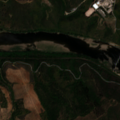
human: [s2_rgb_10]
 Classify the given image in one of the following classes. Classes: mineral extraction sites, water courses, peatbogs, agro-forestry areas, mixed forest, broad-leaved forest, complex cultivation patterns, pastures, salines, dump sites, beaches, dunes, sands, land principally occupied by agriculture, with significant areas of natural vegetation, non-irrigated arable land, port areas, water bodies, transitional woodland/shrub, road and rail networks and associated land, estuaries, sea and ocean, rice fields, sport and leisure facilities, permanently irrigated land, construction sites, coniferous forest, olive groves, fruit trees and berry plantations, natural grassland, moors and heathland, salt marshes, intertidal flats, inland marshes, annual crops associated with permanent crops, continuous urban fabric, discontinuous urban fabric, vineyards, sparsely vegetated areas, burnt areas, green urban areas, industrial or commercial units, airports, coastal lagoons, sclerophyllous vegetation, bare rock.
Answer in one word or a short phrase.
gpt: discontinuous urban fabric, olive groves, broad-leaved forest, moors and heathland, transitional woodland/shrub, water courses